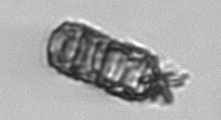
Label: Paralia_sulcata